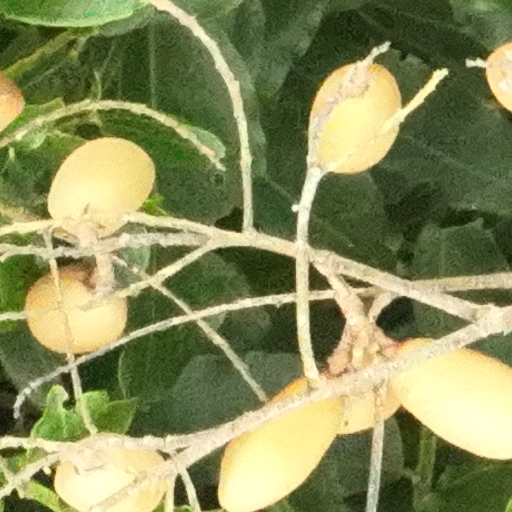
Species: Dipteryx oleifera
GBIF accepted scientific name: Dipteryx oleifera
Crown area (m\u00b2): 228.365